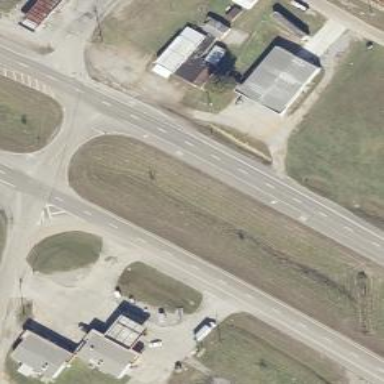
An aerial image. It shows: Primary highway with dual carriageway surfaced with asphalt.